Question: I have a bit of a problem binding a button command to a property of an "outer" data context.
The image below shows the layout I have. I'm trying to bind the CommandParameter of the "Clear" button (outlined in red) to the LocationId. The ItemsControl repeats an ObservableCollection of Locations (see below for Location definition).
The Clear button is basically trying to REMOVE the Addresses attached to the Location, to clear down the DataGrid. To do that I need to pass the LocationId to the ViewModel.
The actual command is triggered perfectly but the binding on the CommandParameter isn't quite right.

Here are the underlying classes of Location & Address:
'''
class Location
{
int Id;
ObservableCollection<Address> Addresses;
}
class Address
{
string AddressText;
}
'''
And here is the XAML commented with three alternative attempts & error messages:
'''
<ItemsControl ItemsSource="{Binding Locations, Mode=TwoWay}">
<ItemsControl.ItemsPanel>
<ItemsPanelTemplate>
<StackPanel VerticalAlignment="Stretch" />
</ItemsPanelTemplate>
</ItemsControl.ItemsPanel>
<ItemsControl.ItemTemplate>
<DataTemplate>
<TextBlock Text="{Binding Id}"/>
<sdk:DataGrid x:Name="ResponseDataGrid" ItemsSource="{Binding Addresses}">
<sdk:DataGrid.Columns>
<sdk:DataGridTextColumn Header="Response" Width="*" Binding="{Binding AddressText}"/>
<sdk:DataGridTemplateColumn Width="100">
<sdk:DataGridTemplateColumn.HeaderStyle>
<Style TargetType="sdk:DataGridColumnHeader">
<Setter Property="ContentTemplate">
<Setter.Value>
<DataTemplate>
<Button Content="Clear"
Command="{Binding DataContext.ClearLocationCommand, RelativeSource={RelativeSource AncestorType=ItemsControl}}"
CommandParameter="{Binding Id, RelativeSource={RelativeSource AncestorType=ItemsControl}}"/>
<!--System.Windows.Data Error: BindingExpression path error: 'Id' property not found on 'System.Windows.Controls.ItemsControl' -->
<!--CommandParameter="{Binding ItemsSource.Id, RelativeSource={RelativeSource AncestorType=ItemsControl}}"/>-->
<!--System.Windows.Data Error: BindingExpression path error: 'Id' property not found on 'System.Collections.ObjectModel.ObservableCollection'1[UI.Location]' -->
<!--This gives me the ID but uses a specific index so only works for the first repeated Location-->
<!--CommandParameter="{Binding ItemsSource[0].Id, RelativeSource={RelativeSource AncestorType=ItemsControl}}"/>-->
</DataTemplate>
</Setter.Value>
</Setter>
</Style>
</sdk:DataGridTemplateColumn.HeaderStyle>
<sdk:DataGridTemplateColumn.CellTemplate>
<DataTemplate>
<Button Content="Accept">
<i:Interaction.Triggers>
<i:EventTrigger EventName="Click">
<i:InvokeCommandAction
Command="{Binding DataContext.SelectedAddressCommand , RelativeSource={RelativeSource AncestorType=ItemsControl}}"
CommandParameter="{Binding SelectedItem, RelativeSource={RelativeSource AncestorType=sdk:DataGrid}}"/>
</i:EventTrigger>
</i:Interaction.Triggers>
</Button>
</DataTemplate>
</sdk:DataGridTemplateColumn.CellTemplate>
</sdk:DataGridTemplateColumn>
</sdk:DataGrid.Columns>
</sdk:DataGrid>
</DataTemplate>
</ItemsControl.ItemTemplate>
</ItemsControl>
'''
From the errors, it seems that the button can't quite see the repeated Location object, it can either see the collection of Locations or a specific indexed Location but not the repeated, generated Location that I NEED!
Thanks!
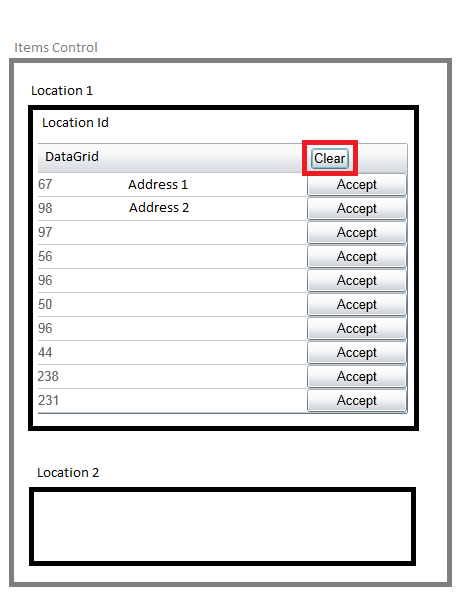
Answer: So you have a ViewModel with an 'ObservableCollection<Location>' And clicking on Clear clears the 'ObservableCollection<Address>' of the specified Location, right?
Why don't you just place the Clear command into the Location class? I dont know about the logic triggered by this command, but doing so you will be able to acces to the correct location Id property.
Edit: here it is my example working:
'''
public class Location
{
public Location(int id, IEnumerable<Address> addresses)
{
this.Id = id;
this.Addresses =new ObservableCollection<Address>(addresses);
this.ClearLocationCommand = new RelayCommand<int>(e => MessageBox.Show(string.Format("Clear command called on Location {0}", this.Id)));
}
public int Id { get; set; }
public ObservableCollection<Address> Addresses { get; set; }
public ICommand ClearLocationCommand { get; set; }
}
public class Address
{
public Address(string text)
{
this.AddressText = text;
}
public string AddressText { get; set; }
}
public class MainWindowViewModel : INotifyPropertyChanged
{
public event PropertyChangedEventHandler PropertyChanged;
public MainWindowViewModel()
{
Locations = new ObservableCollection<Location>(new []
{
new Location(1, new [] { new Address("A1") }),
new Location(2, new [] { new Address("A2"), new Address("A3"), }),
});
}
public ObservableCollection<Location> Locations { get; set; }
private void OnPropertyChanged(string porpertyName)
{
var e = this.PropertyChanged;
if (e != null)
{
e(this, new PropertyChangedEventArgs(porpertyName));
}
}
}
'''
'''
<Window x:Class="TestBindingButtons.MainWindow"
xmlns="http://schemas.microsoft.com/winfx/2006/xaml/presentation"
xmlns:x="http://schemas.microsoft.com/winfx/2006/xaml"
xmlns:TestBindingButtons="clr-namespace:TestBindingButtons" Title="MainWindow" Height="350" Width="525">
<Window.DataContext>
<TestBindingButtons:MainWindowViewModel />
</Window.DataContext>
<Grid>
<ItemsControl ItemsSource="{Binding Locations, Mode=TwoWay}">
<ItemsControl.ItemsPanel>
<ItemsPanelTemplate>
<StackPanel VerticalAlignment="Stretch" />
</ItemsPanelTemplate>
</ItemsControl.ItemsPanel>
<ItemsControl.ItemTemplate>
<DataTemplate>
<StackPanel>
<TextBlock Text="{Binding Id}"/>
<DataGrid x:Name="ResponseDataGrid" ItemsSource="{Binding Addresses}">
<DataGrid.Columns>
<DataGridTextColumn Header="Response" Width="*" Binding="{Binding AddressText}"/>
<DataGridTemplateColumn Width="100">
<DataGridTemplateColumn.HeaderStyle>
<Style TargetType="DataGridColumnHeader">
<Setter Property="ContentTemplate">
<Setter.Value>
<DataTemplate>
<Button Content="Clear"
Command="{Binding DataContext.ClearLocationCommand, RelativeSource={RelativeSource AncestorType=ItemsControl}}"
/>
</DataTemplate>
</Setter.Value>
</Setter>
</Style>
</DataGridTemplateColumn.HeaderStyle>
<DataGridTemplateColumn.CellTemplate>
<DataTemplate>
<Button Content="Accept">
</Button>
</DataTemplate>
</DataGridTemplateColumn.CellTemplate>
</DataGridTemplateColumn>
</DataGrid.Columns>
</DataGrid>
</StackPanel>
</DataTemplate>
</ItemsControl.ItemTemplate>
</ItemsControl>
</Grid>
</Window>
'''
PD:
I didn't posted the implementation of RelayCommand, use your own.
I didn't used your "sdk" framework, just plain microsoft stuff.